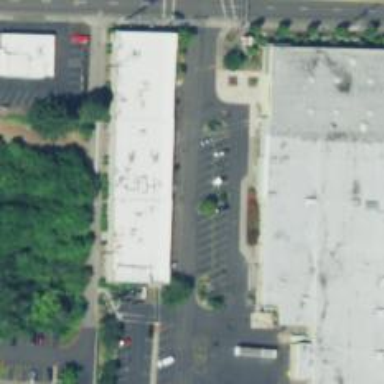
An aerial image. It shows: Parking space.